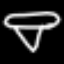
Label: diamond